Question: Given this screenshot of a Google Chart, let's say that the width stays fixed, but the years go out to 2030.

Does Google Charts allow you to scroll horizontally so that all years can be viewed?
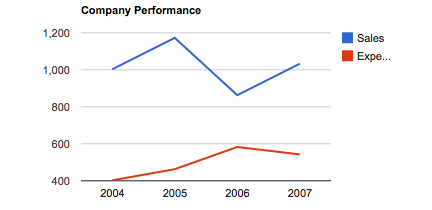
Answer: If I can recall it correct, these charts are images..
so if you add that image and put it in a fixed width DIV with overfow-x. this should work.